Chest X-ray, PA view. Patient: 51 years old, sex F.
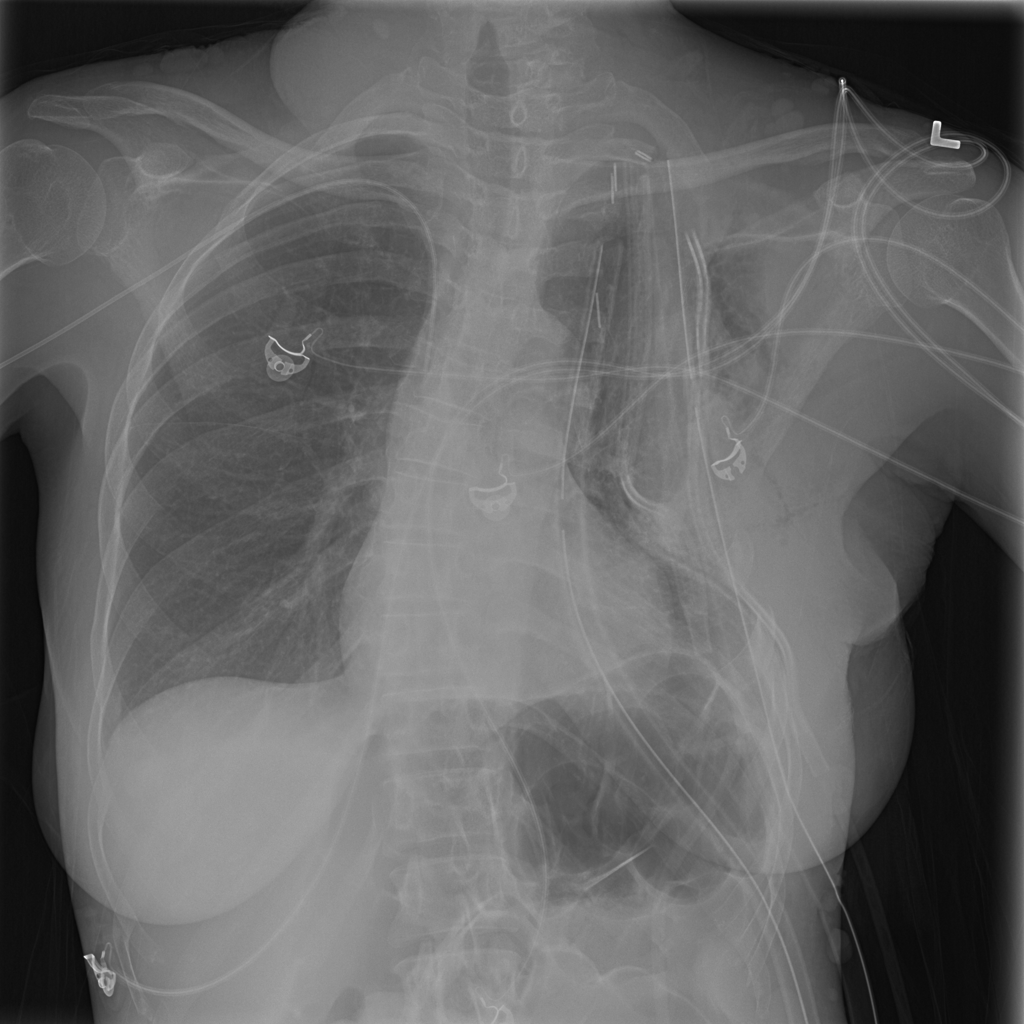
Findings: Emphysema, Infiltration